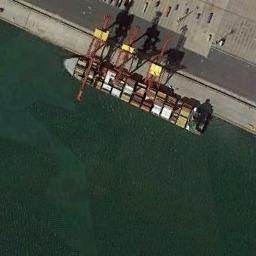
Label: ship